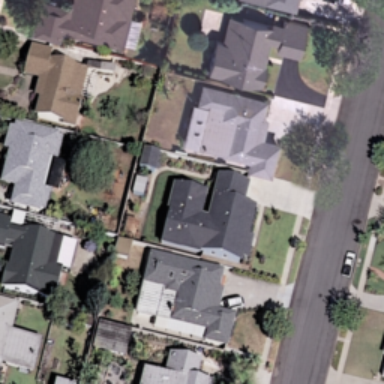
It is a medium residential area .